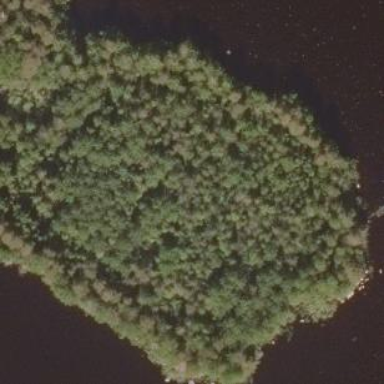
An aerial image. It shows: Islet surrounded by woodland.